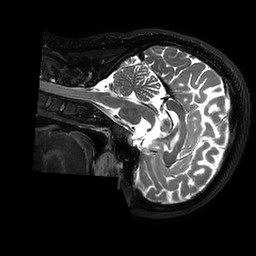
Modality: T2w
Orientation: sagittal
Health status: ill
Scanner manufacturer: philips
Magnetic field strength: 3 T
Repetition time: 2.5 s
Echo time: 0.331 s